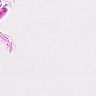
Metastatic tissue present: no